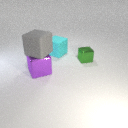
large purple metal cube to the left of large cyan rubber cube